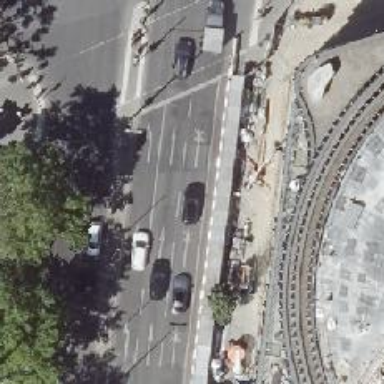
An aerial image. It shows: Public transport stop position.